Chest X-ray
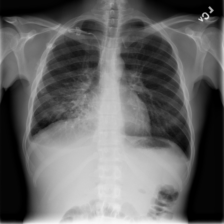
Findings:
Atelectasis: negative
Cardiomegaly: negative
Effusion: positive
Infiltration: positive
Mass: negative
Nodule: negative
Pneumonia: negative
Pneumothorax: negative
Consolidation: negative
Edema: negative
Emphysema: negative
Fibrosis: negative
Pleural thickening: negative
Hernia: negative